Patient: sex M, age 61
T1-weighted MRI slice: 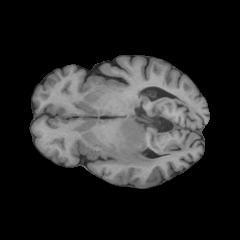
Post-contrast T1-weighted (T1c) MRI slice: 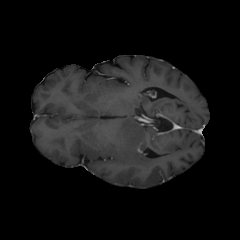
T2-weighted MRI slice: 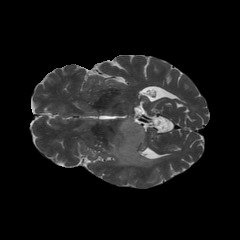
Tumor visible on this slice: yes
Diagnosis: Astrocytoma, IDH-wildtype
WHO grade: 3